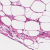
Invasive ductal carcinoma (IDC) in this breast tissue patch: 0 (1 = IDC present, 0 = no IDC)